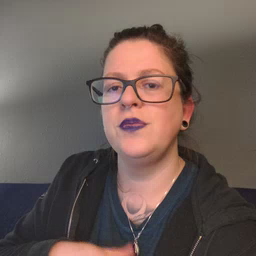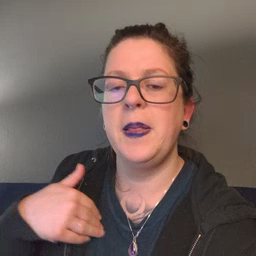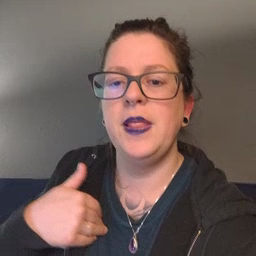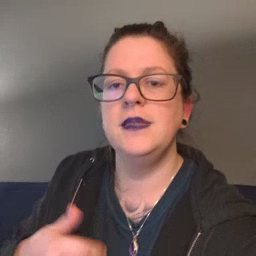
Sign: animal